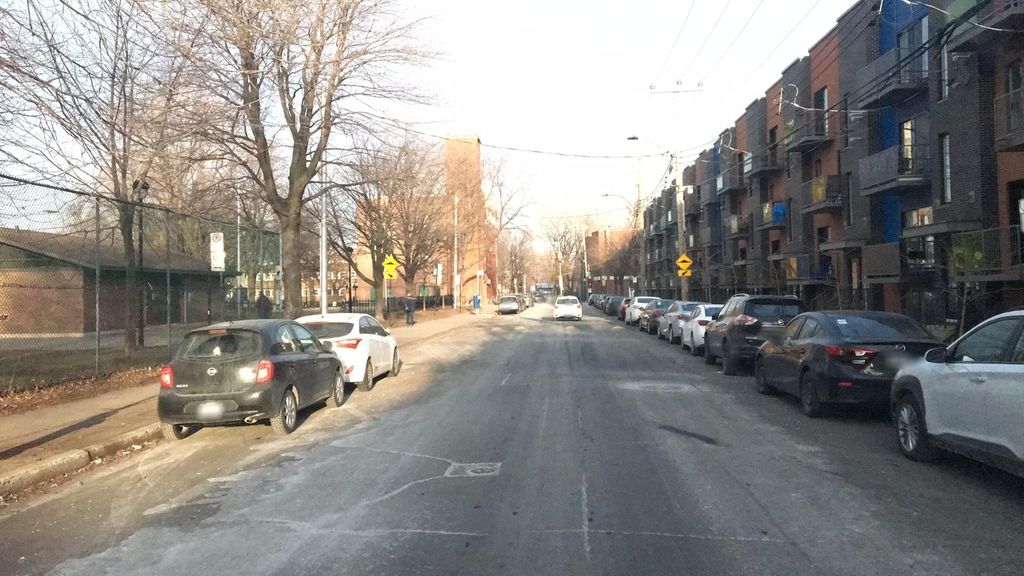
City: montreal